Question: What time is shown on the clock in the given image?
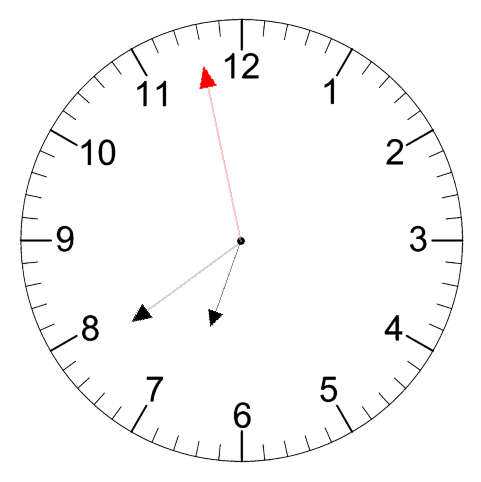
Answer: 06:38:58